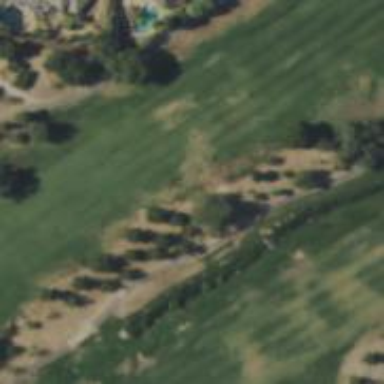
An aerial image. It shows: Scenic view of water hazard on golf course. The natural water feature adds beauty to the landscape.